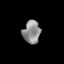
Tissue: skin
Cell type: Epithelial cells
Senescence score: 0.2659
Nuclear area (px): 392
Mean DAPI intensity: 139.398